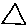
Label: triangle